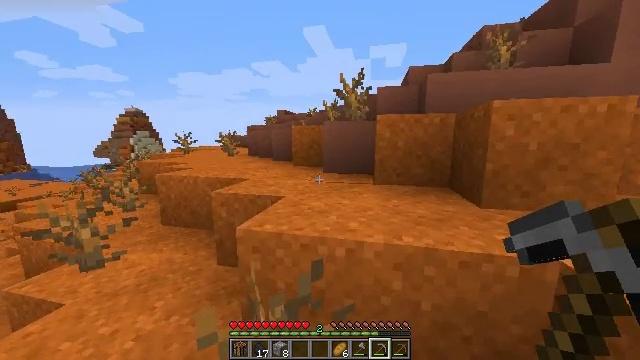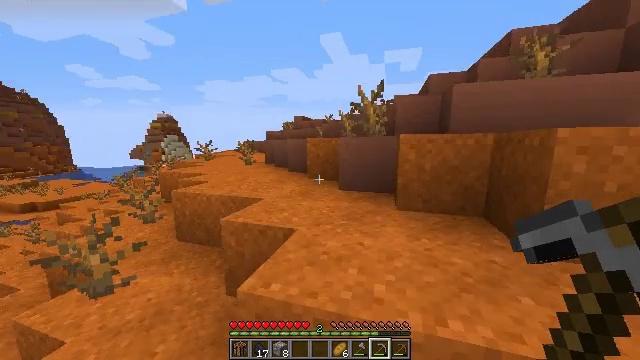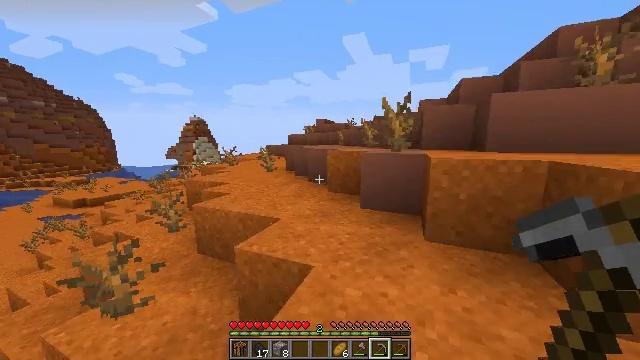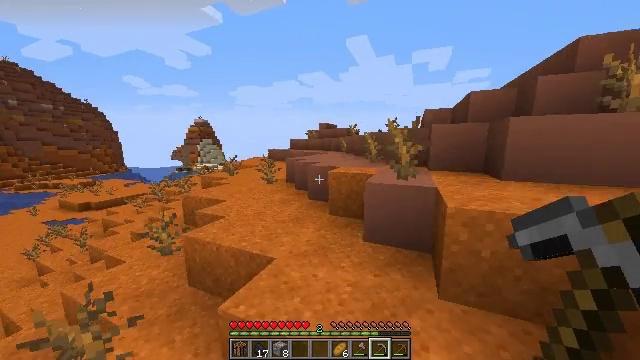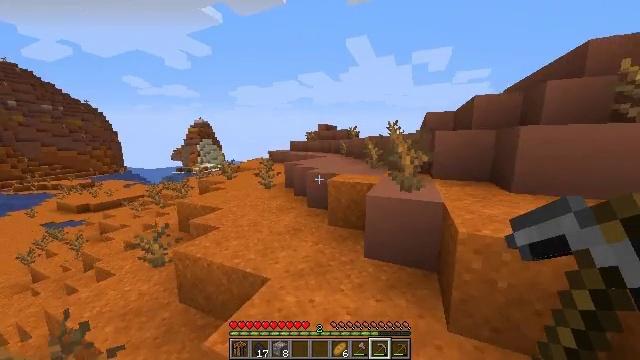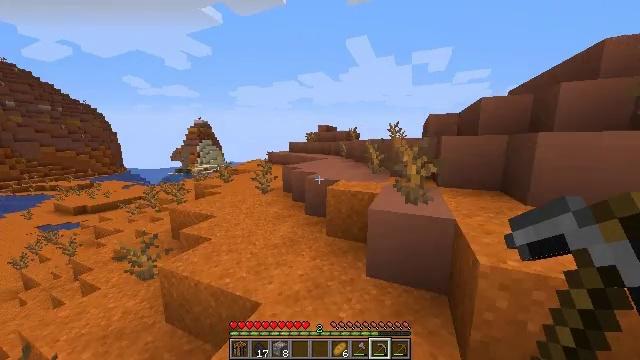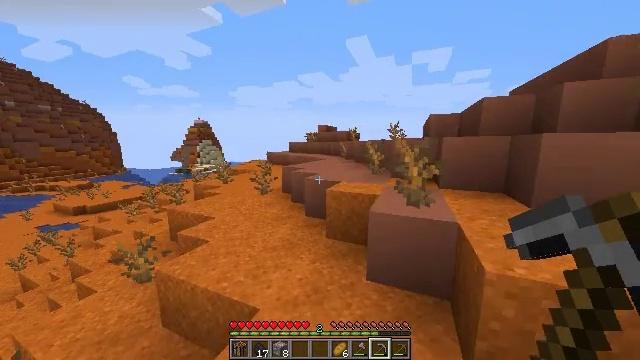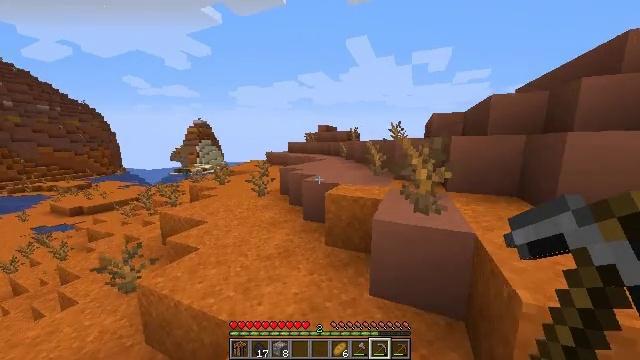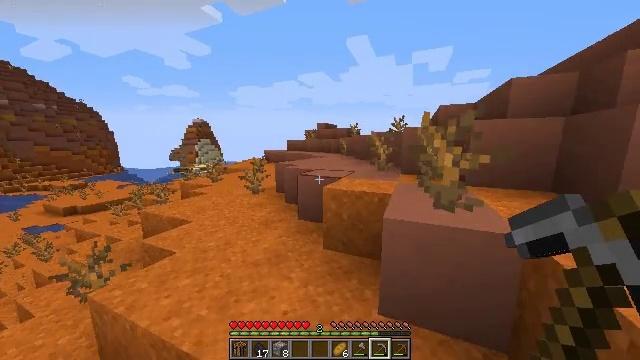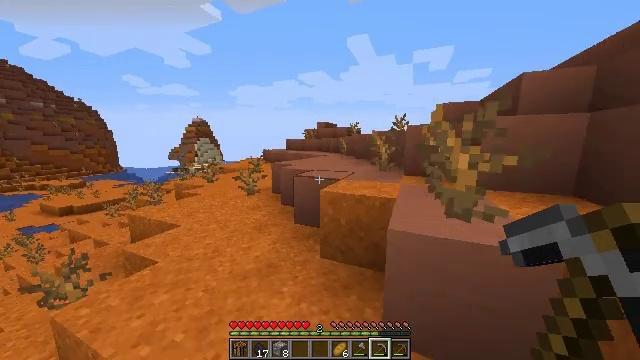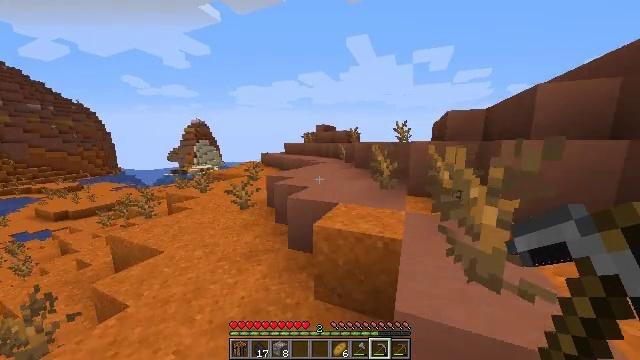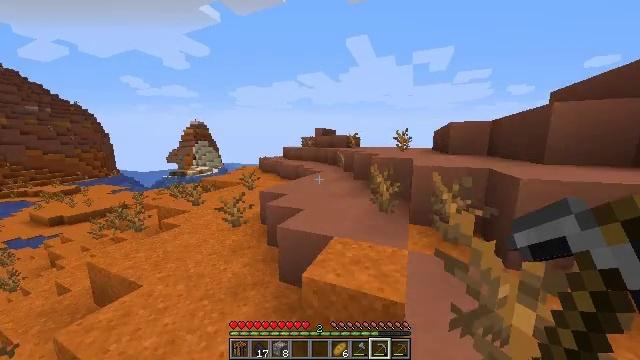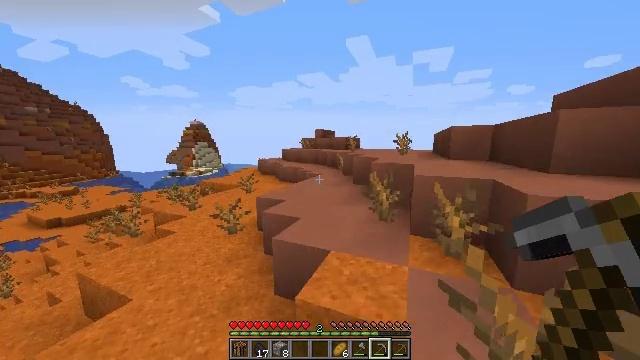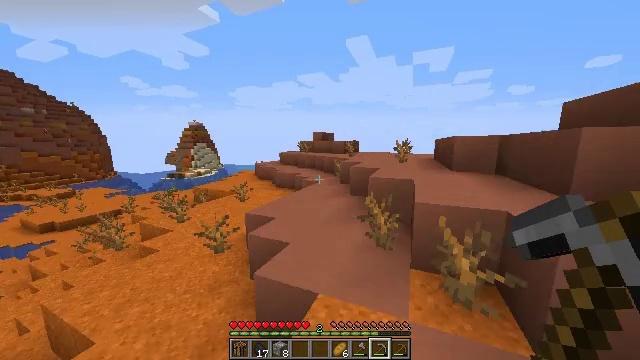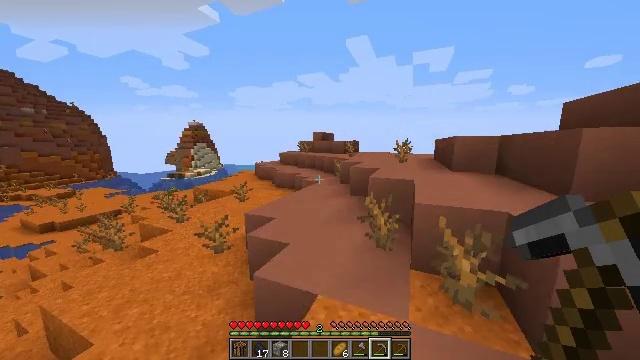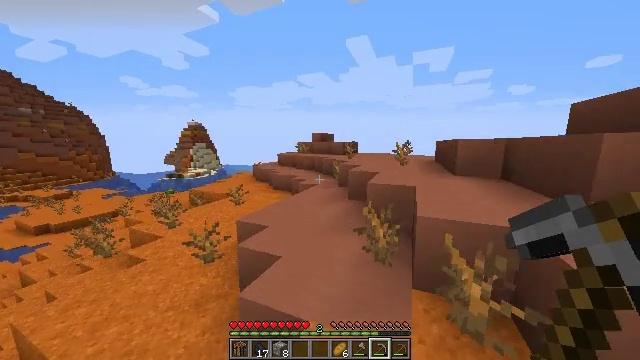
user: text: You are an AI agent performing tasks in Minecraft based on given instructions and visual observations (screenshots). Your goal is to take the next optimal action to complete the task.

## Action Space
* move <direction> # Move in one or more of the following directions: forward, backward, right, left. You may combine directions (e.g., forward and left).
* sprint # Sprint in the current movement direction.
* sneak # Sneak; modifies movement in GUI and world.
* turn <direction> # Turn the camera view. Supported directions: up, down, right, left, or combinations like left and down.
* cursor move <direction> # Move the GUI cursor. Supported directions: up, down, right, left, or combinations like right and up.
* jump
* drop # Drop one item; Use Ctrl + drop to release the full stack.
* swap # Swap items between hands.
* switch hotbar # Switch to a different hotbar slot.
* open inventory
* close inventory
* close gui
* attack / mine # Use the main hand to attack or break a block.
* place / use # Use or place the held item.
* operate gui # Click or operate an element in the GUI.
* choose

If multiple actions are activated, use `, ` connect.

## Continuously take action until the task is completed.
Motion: motion action
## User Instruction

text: Break the yellow terracotta block.
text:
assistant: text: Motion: move forward, sprint, turn left, jump
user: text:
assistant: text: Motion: move forward, sprint, turn left, jump
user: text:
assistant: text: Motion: move forward, sprint, jump
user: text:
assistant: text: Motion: move forward, sprint, jump
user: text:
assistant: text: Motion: move forward, sprint
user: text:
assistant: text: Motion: move forward, sprint
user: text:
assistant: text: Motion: move forward, sprint
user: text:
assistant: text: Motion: move forward, sprint
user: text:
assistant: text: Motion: move forward and move right, sprint
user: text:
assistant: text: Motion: move forward and move right, sprint, jump
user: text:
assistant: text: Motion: move forward and move right, sprint, jump
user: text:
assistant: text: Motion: move forward and move right, sprint, jump
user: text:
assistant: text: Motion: move forward and move right, sprint, jump
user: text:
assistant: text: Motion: move forward, sprint, jump
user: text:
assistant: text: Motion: move forward, sprint
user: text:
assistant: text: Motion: move forward, sprint
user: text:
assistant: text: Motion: move forward, sprint
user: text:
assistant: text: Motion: move forward, sprint
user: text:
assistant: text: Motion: move forward and move right, sprint
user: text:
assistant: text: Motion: move forward and move right, sprint
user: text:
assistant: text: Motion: move forward and move right, sprint, jump
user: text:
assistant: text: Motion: move forward and move right, sprint, jump
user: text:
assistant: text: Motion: move forward and move right, sprint, jump
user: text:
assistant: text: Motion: move forward and move right, sprint, jump
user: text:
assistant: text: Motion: move forward and move right, sprint
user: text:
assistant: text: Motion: move forward and move right, sprint
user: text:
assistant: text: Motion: move forward and move right, sprint
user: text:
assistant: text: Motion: move forward and move right, sprint
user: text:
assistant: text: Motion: move forward and move right, sprint
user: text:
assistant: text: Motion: move forward and move right, sprint, jump